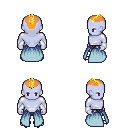
a pixel art fantasy rpg character, male body template, dark elf, purple skin, overskirt, metal pants, light blonde short mohawk hairstyle, white cloth bracers, gold boots, four views (front, back, left, right), 2x2 character sprite sheet, small pixel art, hard edges, no anti-aliasing